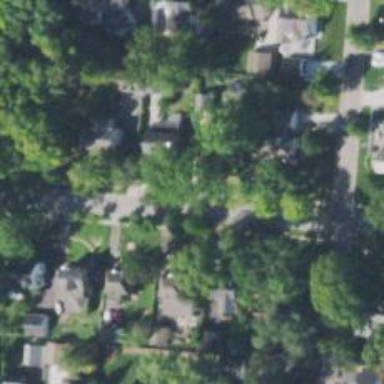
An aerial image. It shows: Residential driveway.